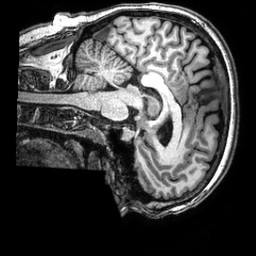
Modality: T1w
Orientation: sagittal
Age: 35
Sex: male
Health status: healthy